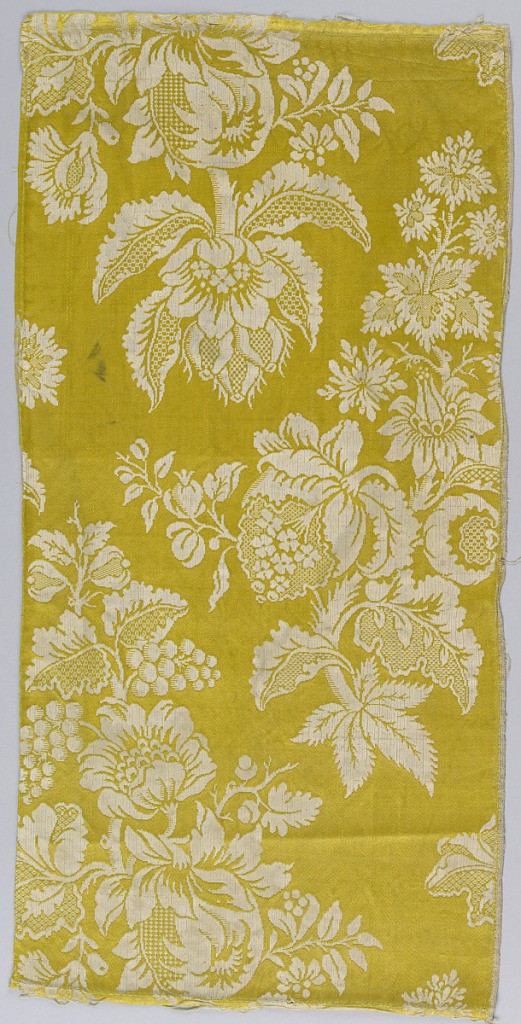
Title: Textile
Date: early 18th century
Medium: silk Technique: damask weave
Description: Woven silk damask showing yellow and white pattern of flowering plants.